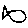
Label: fish